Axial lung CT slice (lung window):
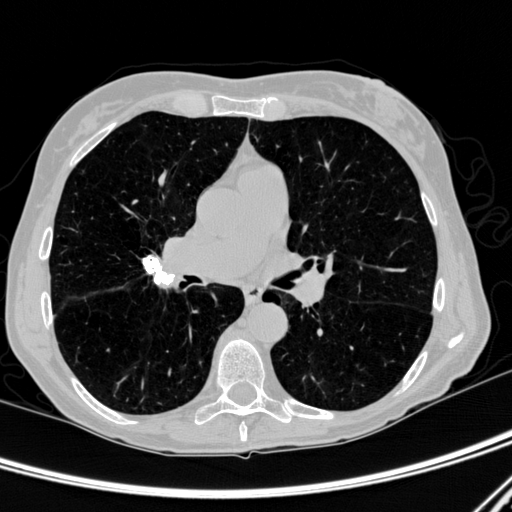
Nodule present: no